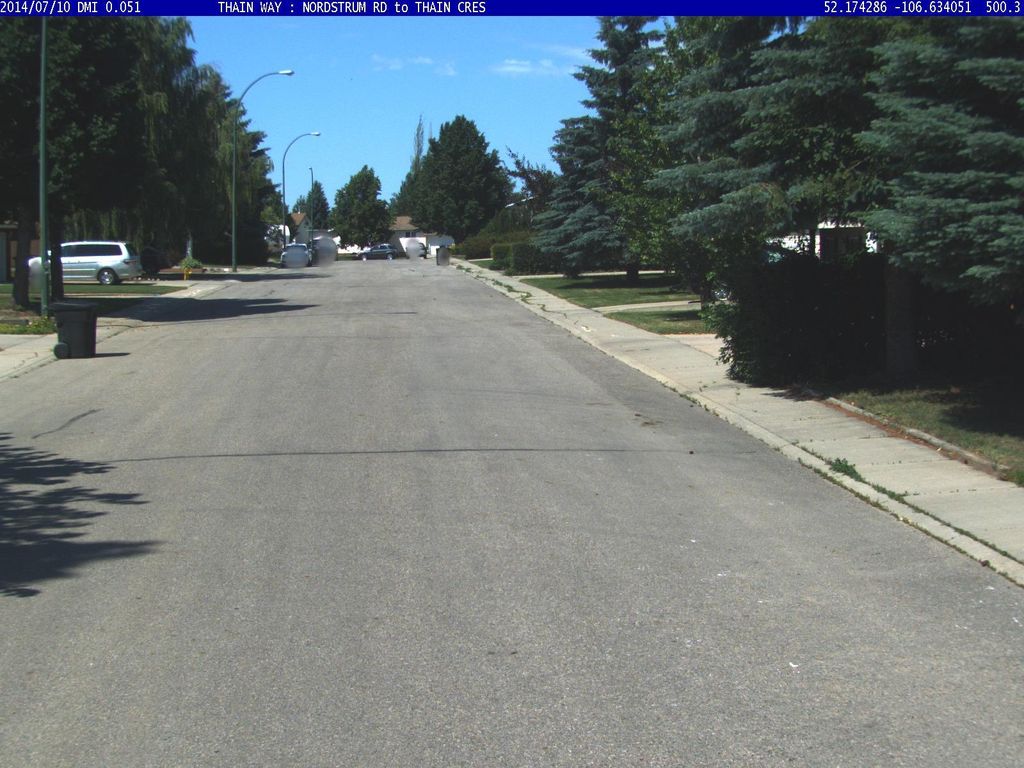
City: saskatoon